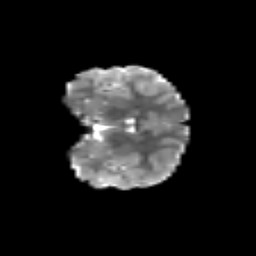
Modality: T2w
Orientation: coronal
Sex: male
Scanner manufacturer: siemens
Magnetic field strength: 3 T
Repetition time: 5 s
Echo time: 0.071 s